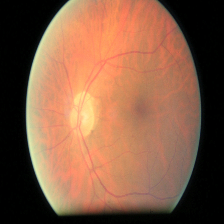
Diabetic retinopathy grade: Moderate